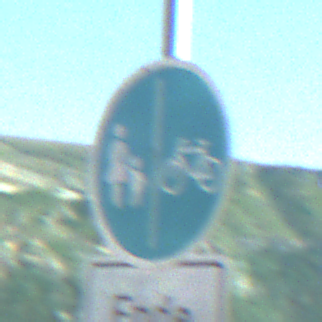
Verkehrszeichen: GetrennterRadUndGehwegRadwegRechts
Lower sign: HinweisDurchVerbaleAngabe2
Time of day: Night
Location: Outdoor (Nature)
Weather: PartlyCloudy
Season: NotSpecified
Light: Natural